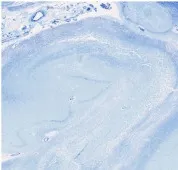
(I, J) Histological findings of Kluver-Barrera staining in the left hippocampus. Spongiosis and neuronal loss were observed.
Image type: pathology (immunostaining)